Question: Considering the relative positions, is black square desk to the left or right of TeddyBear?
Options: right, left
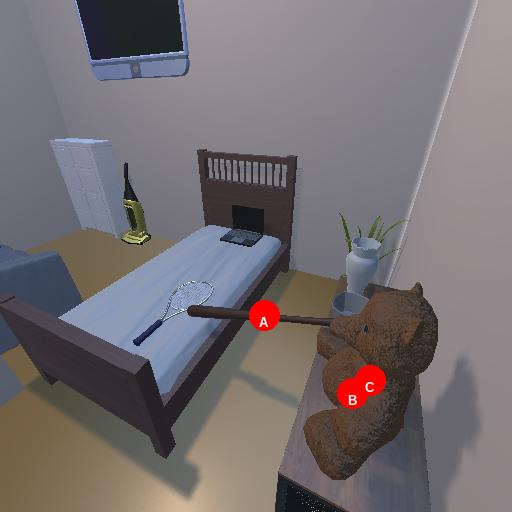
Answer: right